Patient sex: M
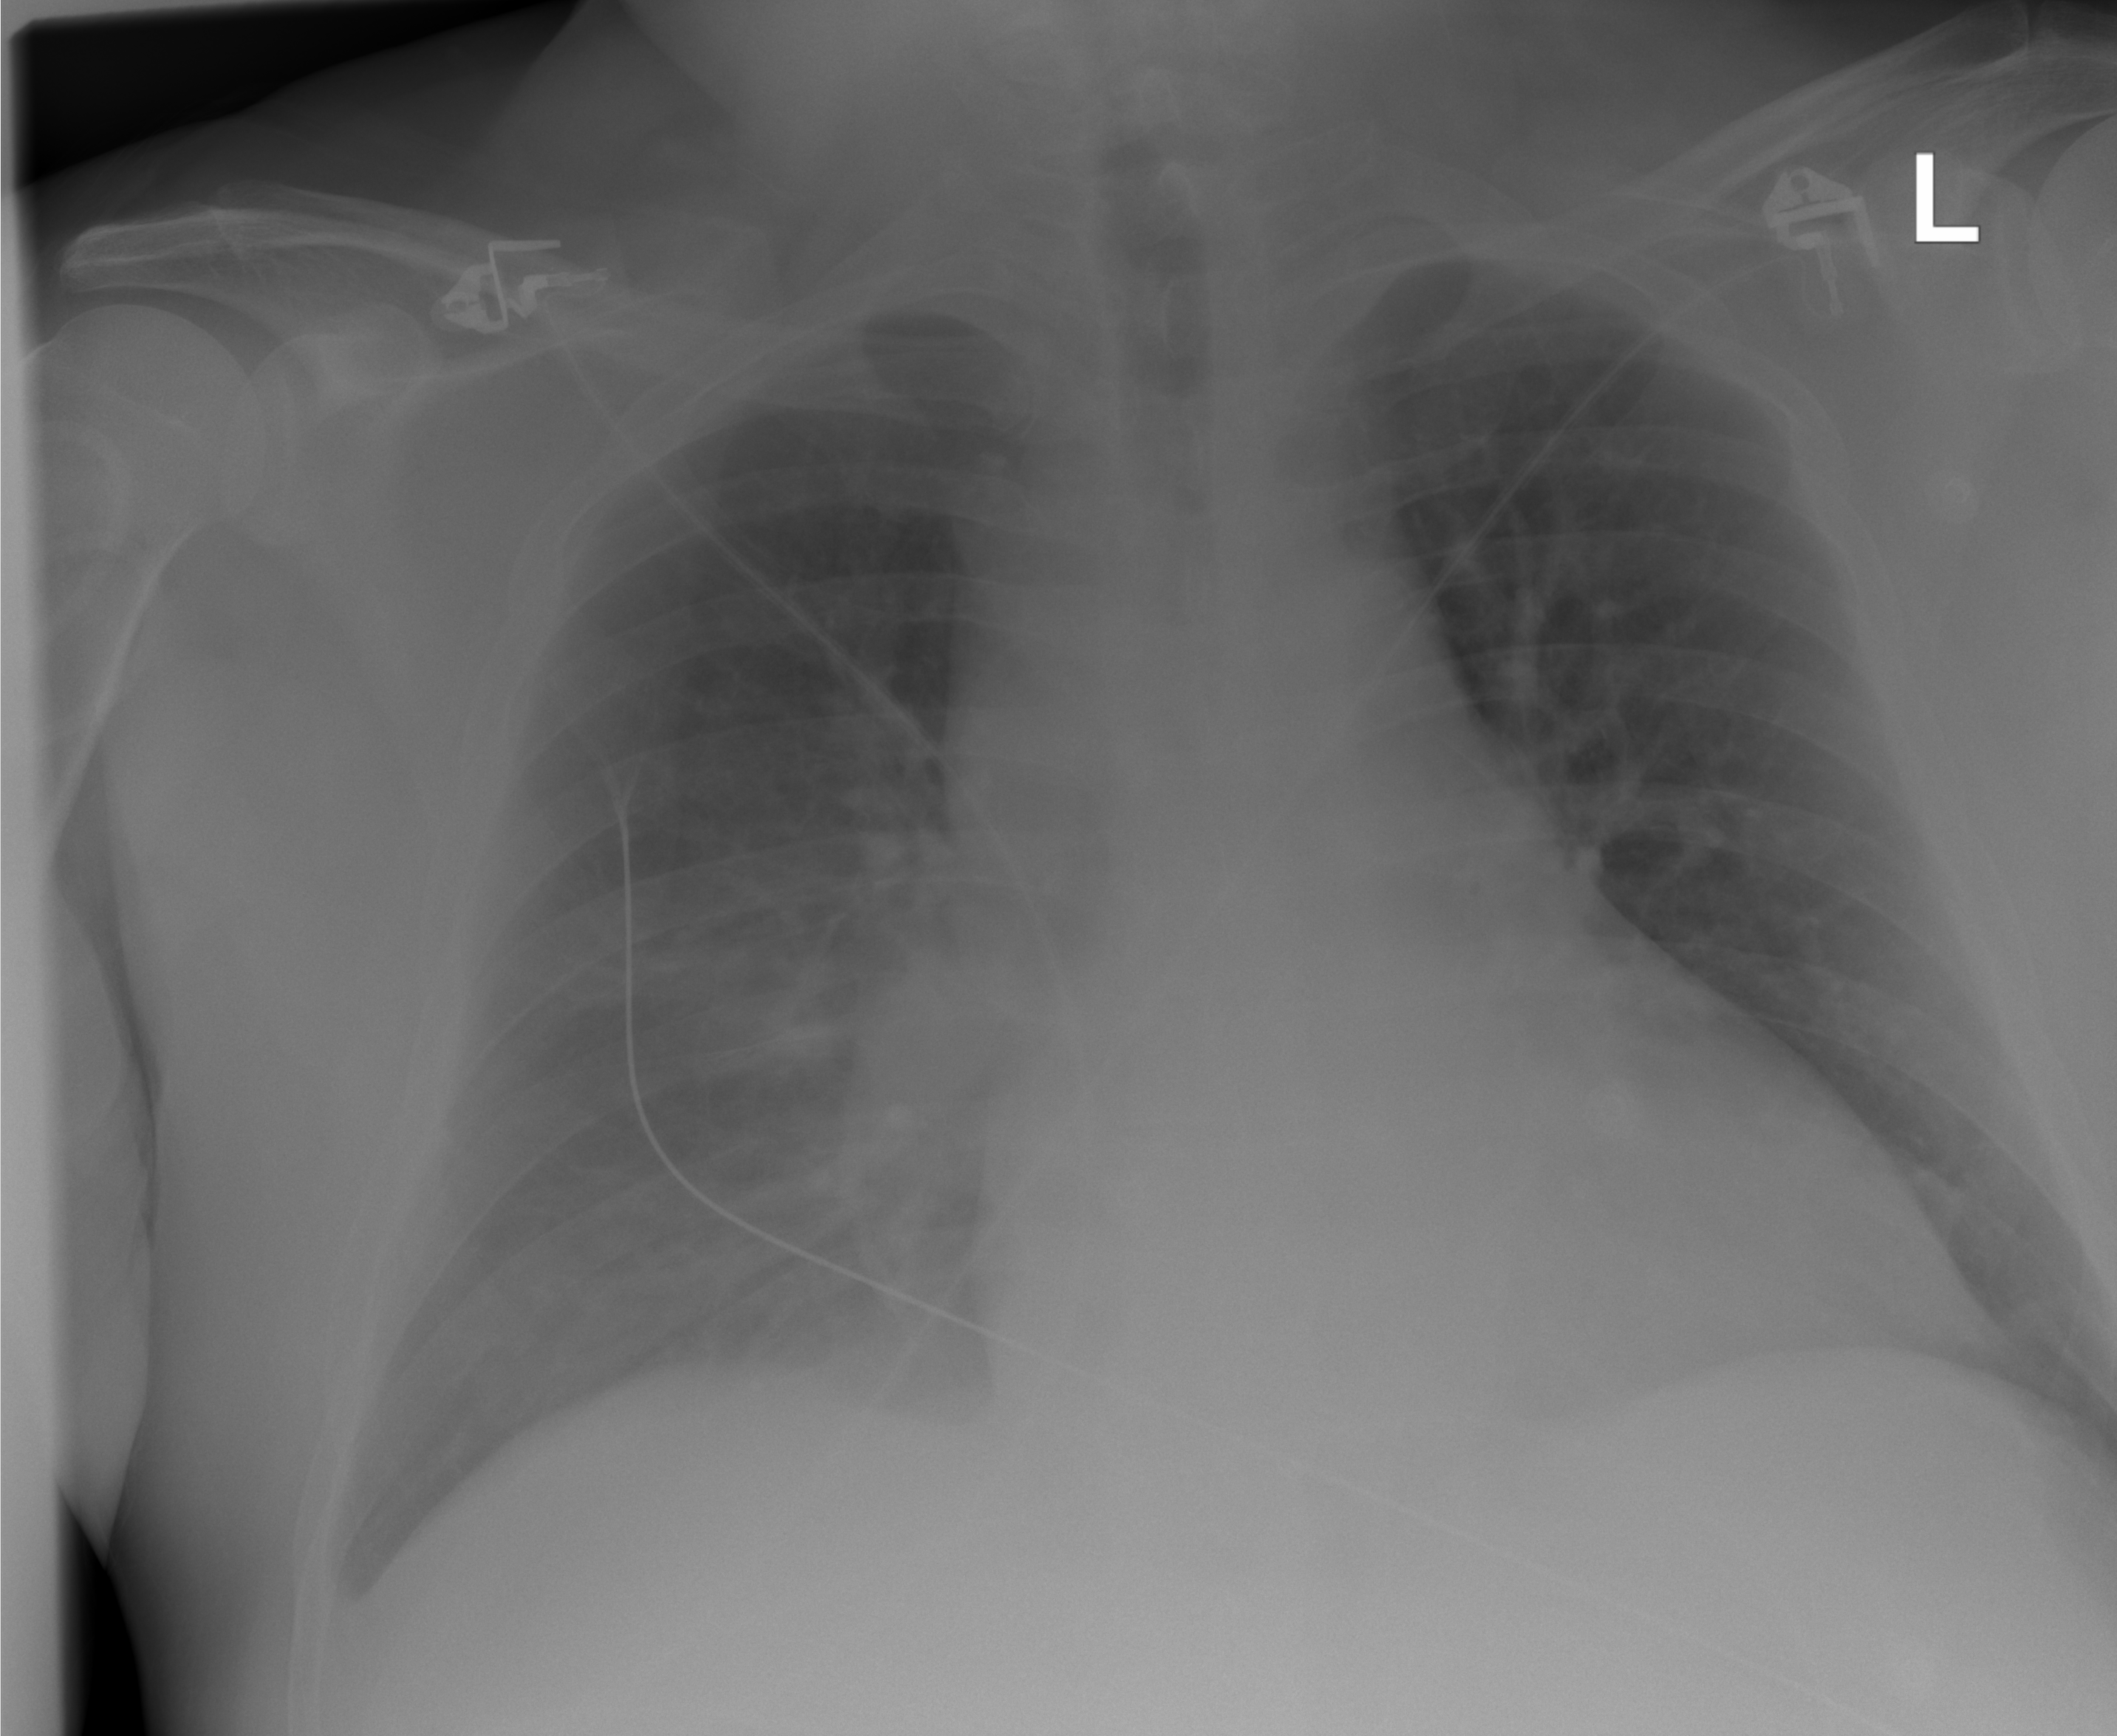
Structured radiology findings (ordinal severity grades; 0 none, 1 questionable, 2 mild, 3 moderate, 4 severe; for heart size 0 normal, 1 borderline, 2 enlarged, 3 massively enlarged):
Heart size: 0
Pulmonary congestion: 0
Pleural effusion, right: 1
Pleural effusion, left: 0
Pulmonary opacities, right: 1
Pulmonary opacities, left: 0
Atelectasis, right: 2
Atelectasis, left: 0